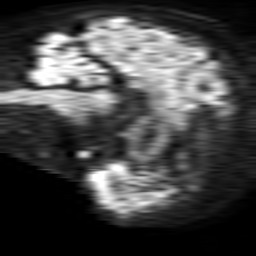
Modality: TRACE
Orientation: sagittal
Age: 47
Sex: female
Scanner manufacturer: philips
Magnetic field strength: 1.5 T
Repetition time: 3.406 s
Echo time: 0.06922 s